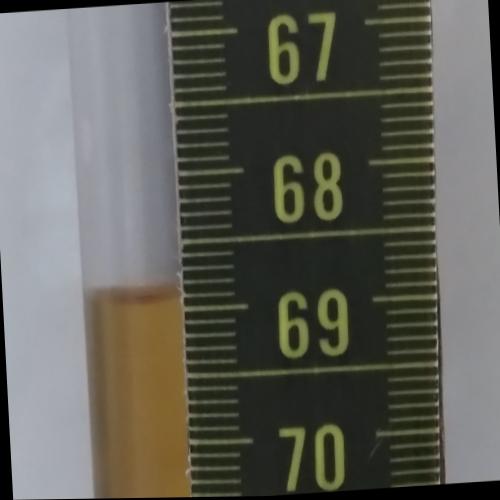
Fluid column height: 68.9 cm